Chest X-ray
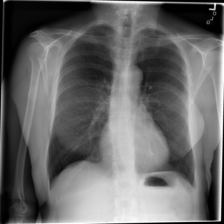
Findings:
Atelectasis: negative
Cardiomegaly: negative
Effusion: negative
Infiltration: negative
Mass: negative
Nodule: negative
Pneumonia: negative
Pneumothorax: negative
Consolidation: negative
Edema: negative
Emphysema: negative
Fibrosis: negative
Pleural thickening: negative
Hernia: negative